Question: I want to center a '<td>' element in a row, when other row has many '<td>' elements. But the first row's '<td>' element always sits in the first column position, and it's not moving to center.
Here is my code sample:
'''
<table border="1">
<tr>
<td>Problem</td>
</tr>
<tr>
<td>65</td>
<td rowspan="3" width="100px">66</td>
<td>67</td>
</tr>
<tr>
<td>75</td>
<td>77</td>
</tr>
<tr>
<td>85</td>
<td>87</td>
</tr>
<tr>
<td>85</td>
<td>86</td>
<td>87</td>
</tr>
</table>
'''
and here is the result, I want the one element to get in center without having other element, and it should take same width and height of first column elements. Images is here -
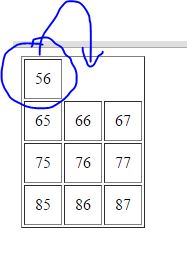
Answer: It seems you want a caption instead of a cell:
> <URL>
'''
td {
border: 1px solid;
}
'''
'''
<table>
<caption>Problem</caption>
<tr>
<td>65</td>
<td rowspan="3" style="width: 100px">66</td>
<td>67</td>
</tr>
<tr>
<td>75</td>
<td>77</td>
</tr>
<tr>
<td>85</td>
<td>87</td>
</tr>
<tr>
<td>85</td>
<td>86</td>
<td>87</td>
</tr>
</table>
'''